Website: ulta-beauty
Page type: delivery-shipping
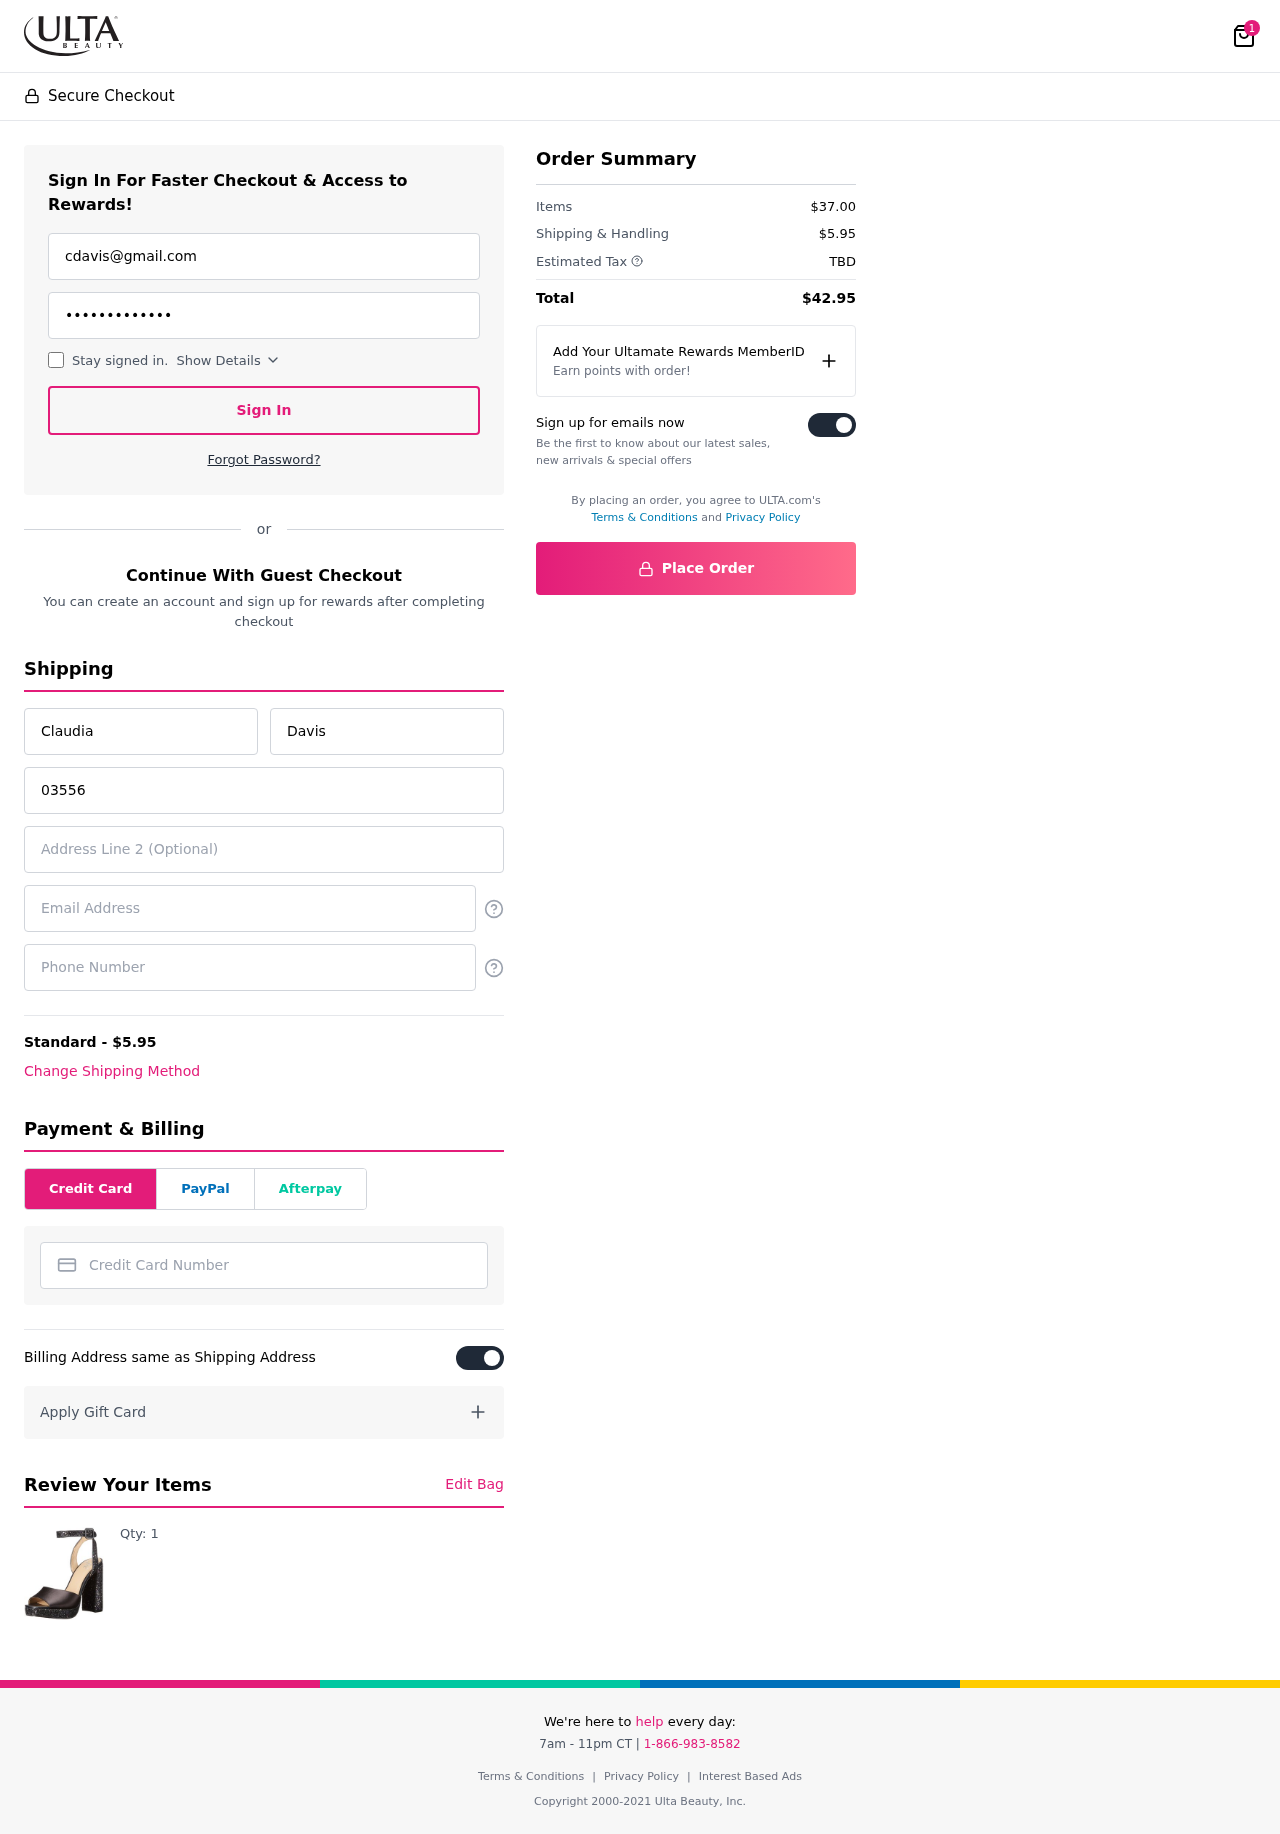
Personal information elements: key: PII_CARD_NUMBER
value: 4044 7250 7492 8500
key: PII_EMAIL
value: cdavis@gmail.com
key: PII_EMAIL2
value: cdavis@gmail.com
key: PII_FIRSTNAME
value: Claudia
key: PII_LASTNAME
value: Davis
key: PII_PHONE
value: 3969398578
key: PII_STREET
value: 03556 Maria Roads Suite 165
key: PII_STREET2
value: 081 Guzman Rapids Apt. 362
Product elements: key: PRODUCT1_QUANTITY
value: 1
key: PRODUCT1
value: Qty: 1
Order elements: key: ORDER_NUM_ITEMS
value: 1
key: ORDER_SHIPPING_COST
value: $5.95
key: ORDER_SUBTOTAL
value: $37.00
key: ORDER_TAX
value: TBD
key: ORDER_TOTAL
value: $42.95